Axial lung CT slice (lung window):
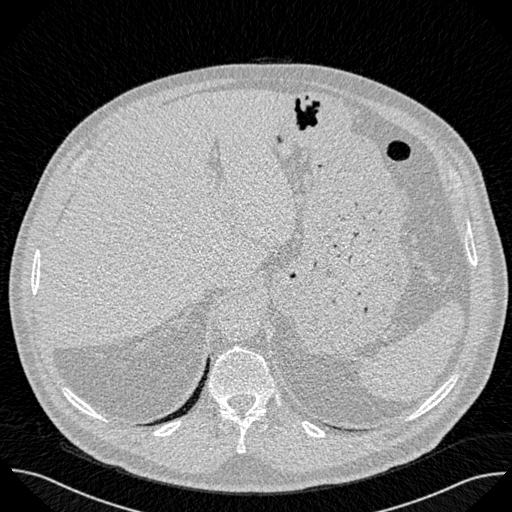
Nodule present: no